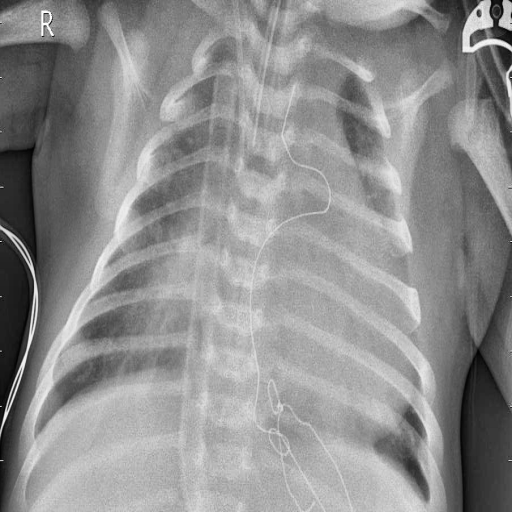
Finding: PNEUMONIA